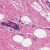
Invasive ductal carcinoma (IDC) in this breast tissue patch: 0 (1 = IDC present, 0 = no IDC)